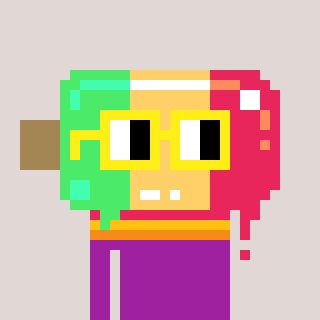
a pixel art character with square yellow glasses, a icepop-shaped head and a magenta-colored body on a warm background